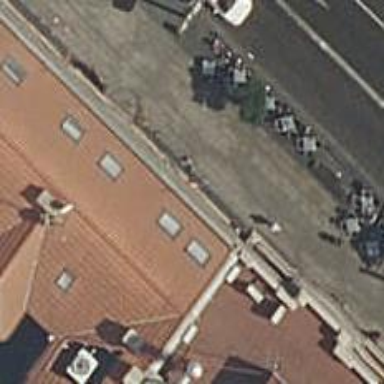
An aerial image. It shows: Clothing store.